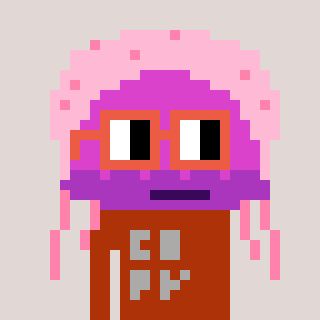
a pixel art character with square orange glasses, a jellyfish-shaped head and a hotbrown-colored body on a warm background